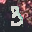
Label: 3